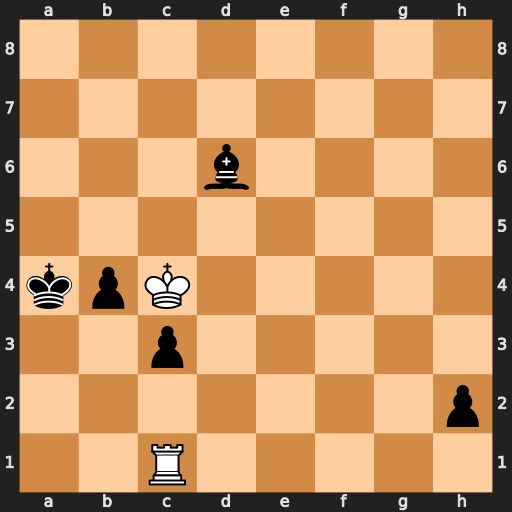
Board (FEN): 8/8/3b4/8/kpK5/2p5/7p/2R5
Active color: w
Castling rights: -
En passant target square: -
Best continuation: Ra1#